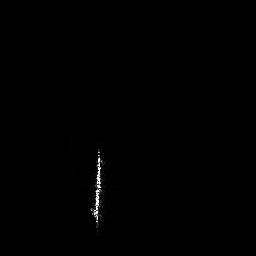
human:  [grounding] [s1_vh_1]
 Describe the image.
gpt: In the satellite image, there is  <ref>1 medium ship </ref> <box>[[33, 56, 40, 89, 0]]</box> located at bottom.